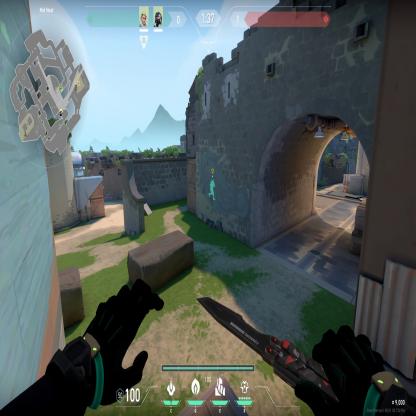
Label: teammate